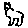
Label: cat